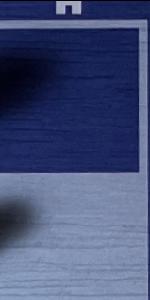
Label: Empty